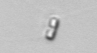
Label: Chaetoceros_tenuissimus